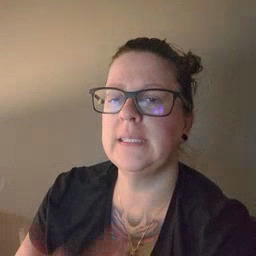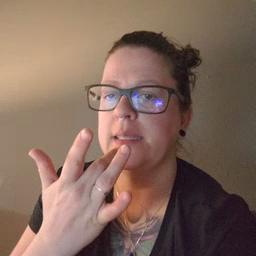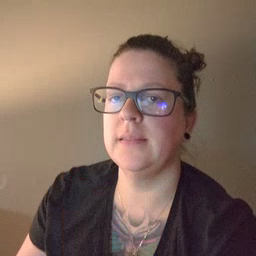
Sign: taste